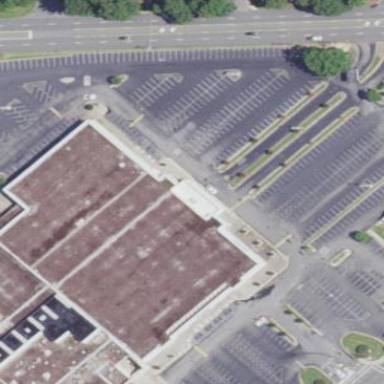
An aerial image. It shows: Parking area.